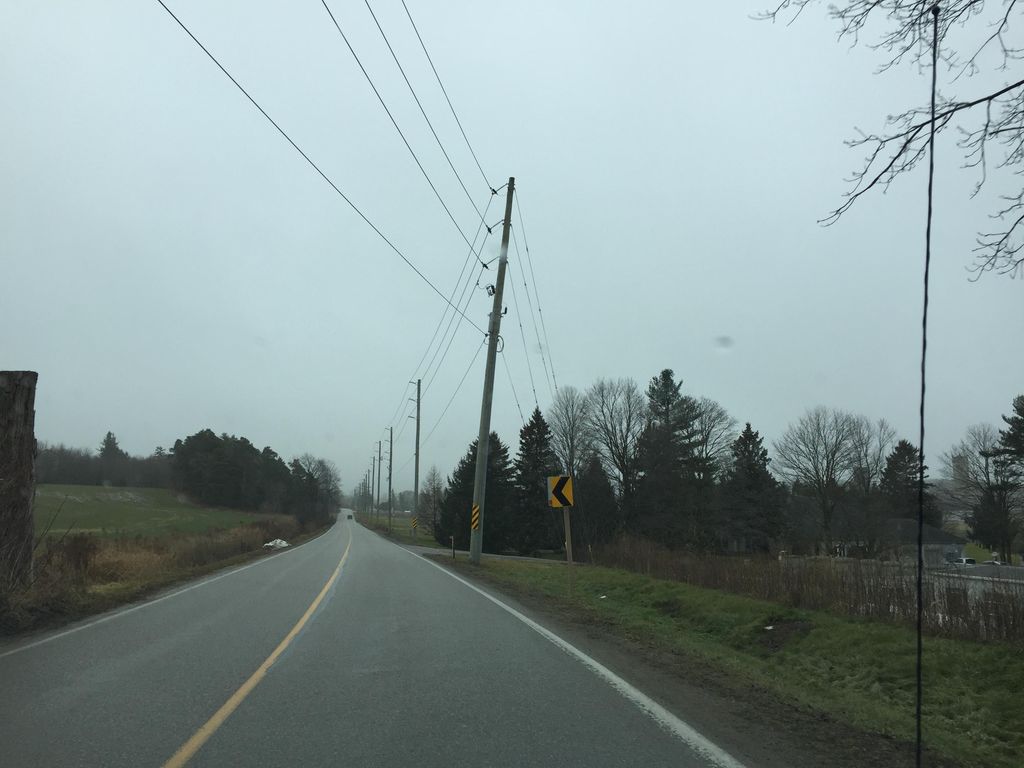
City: kitchener-waterloo